Question: How can with bootstrap using z-index to center the image at the middle and look like this image at pc phone and tablet without any problem?

'''
.imglogo{
position: absolute;
z-index:1;
width: 300px;
}
<div class="row">
<img src="img/logo%20corner.png" class="center-block img-responsive imglogo">
</div>
'''
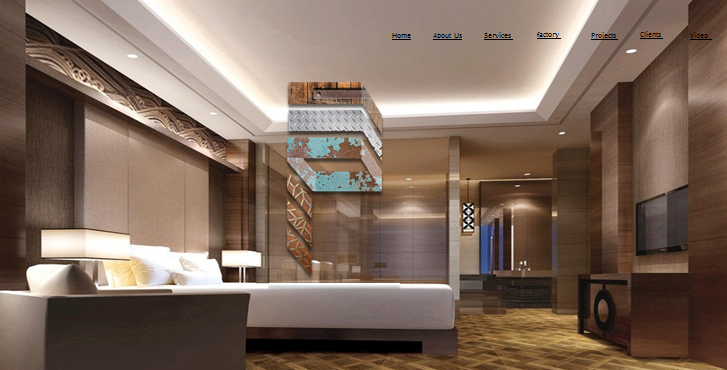
Answer: Add the following to your css:
'''
top: 50%;
left: 50%;
margin-right: -50%;
transform: translate(-50%, -50%)
'''